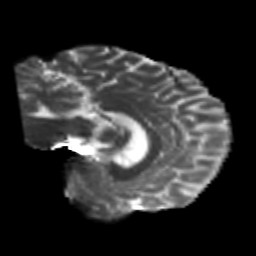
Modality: T2w
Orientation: sagittal
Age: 35
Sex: male
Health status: healthy
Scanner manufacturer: siemens
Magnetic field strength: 3 T
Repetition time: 10.8 s
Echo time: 0.082 s